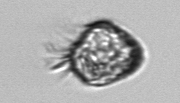
Label: Ciliophora